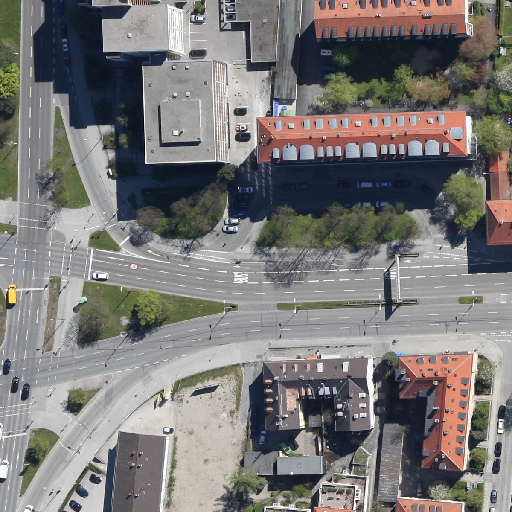
Referring expression: van